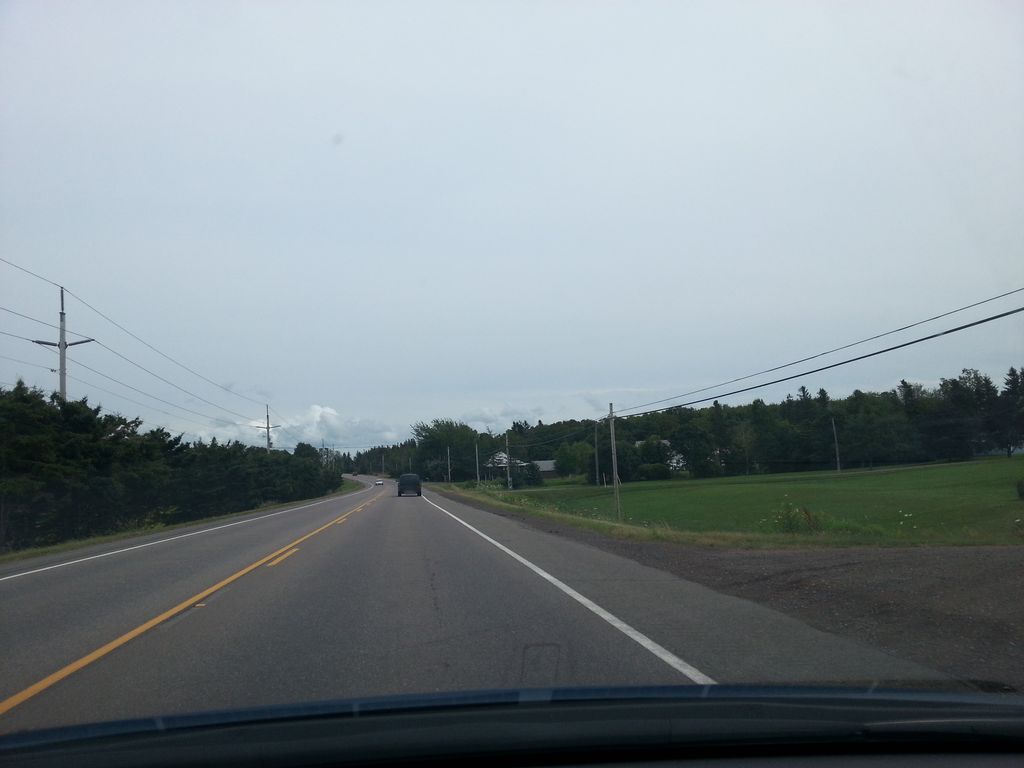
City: charlottetown